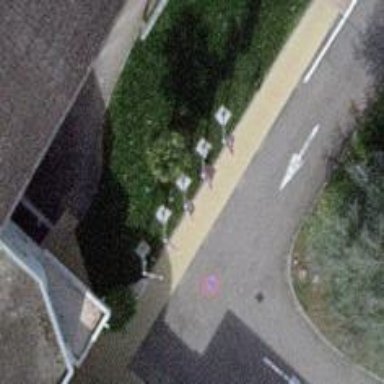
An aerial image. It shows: Flagpole with advertising flag attached to it.